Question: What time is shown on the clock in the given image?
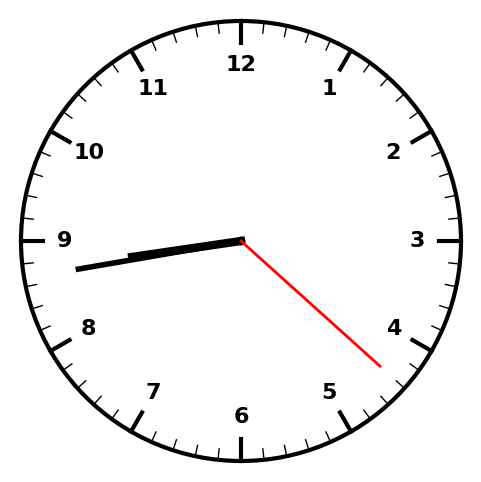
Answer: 08:43:22